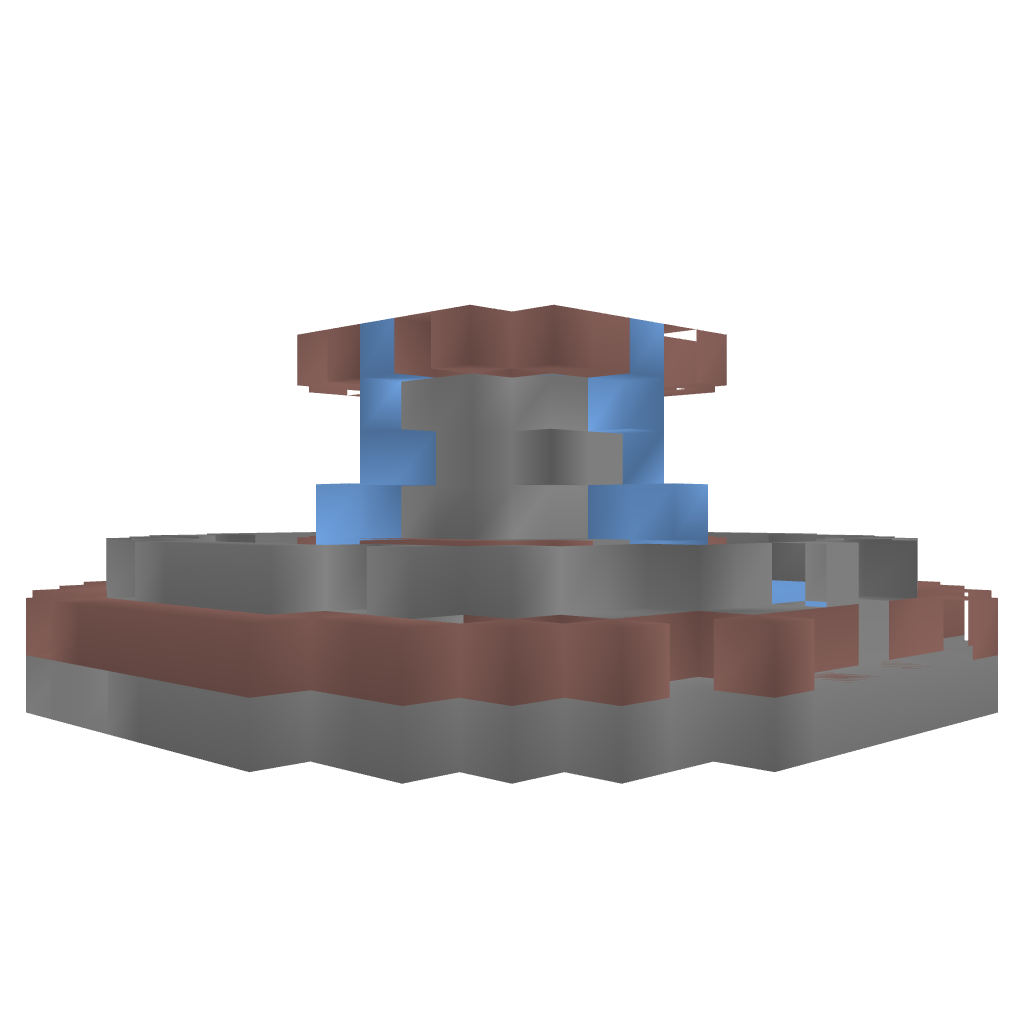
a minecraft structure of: Chafariz/Fonte - Fountain 02 good quality